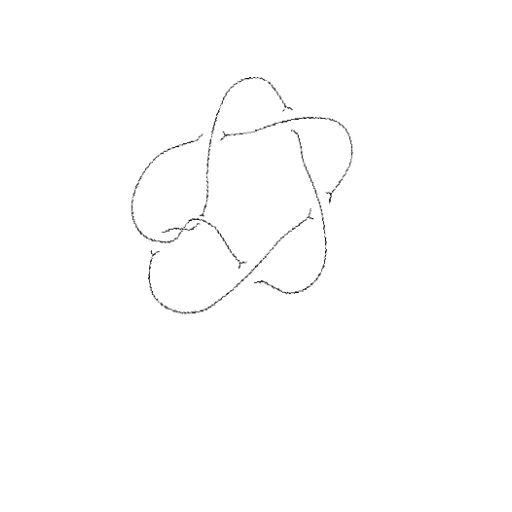
Crossing number: 7